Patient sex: M
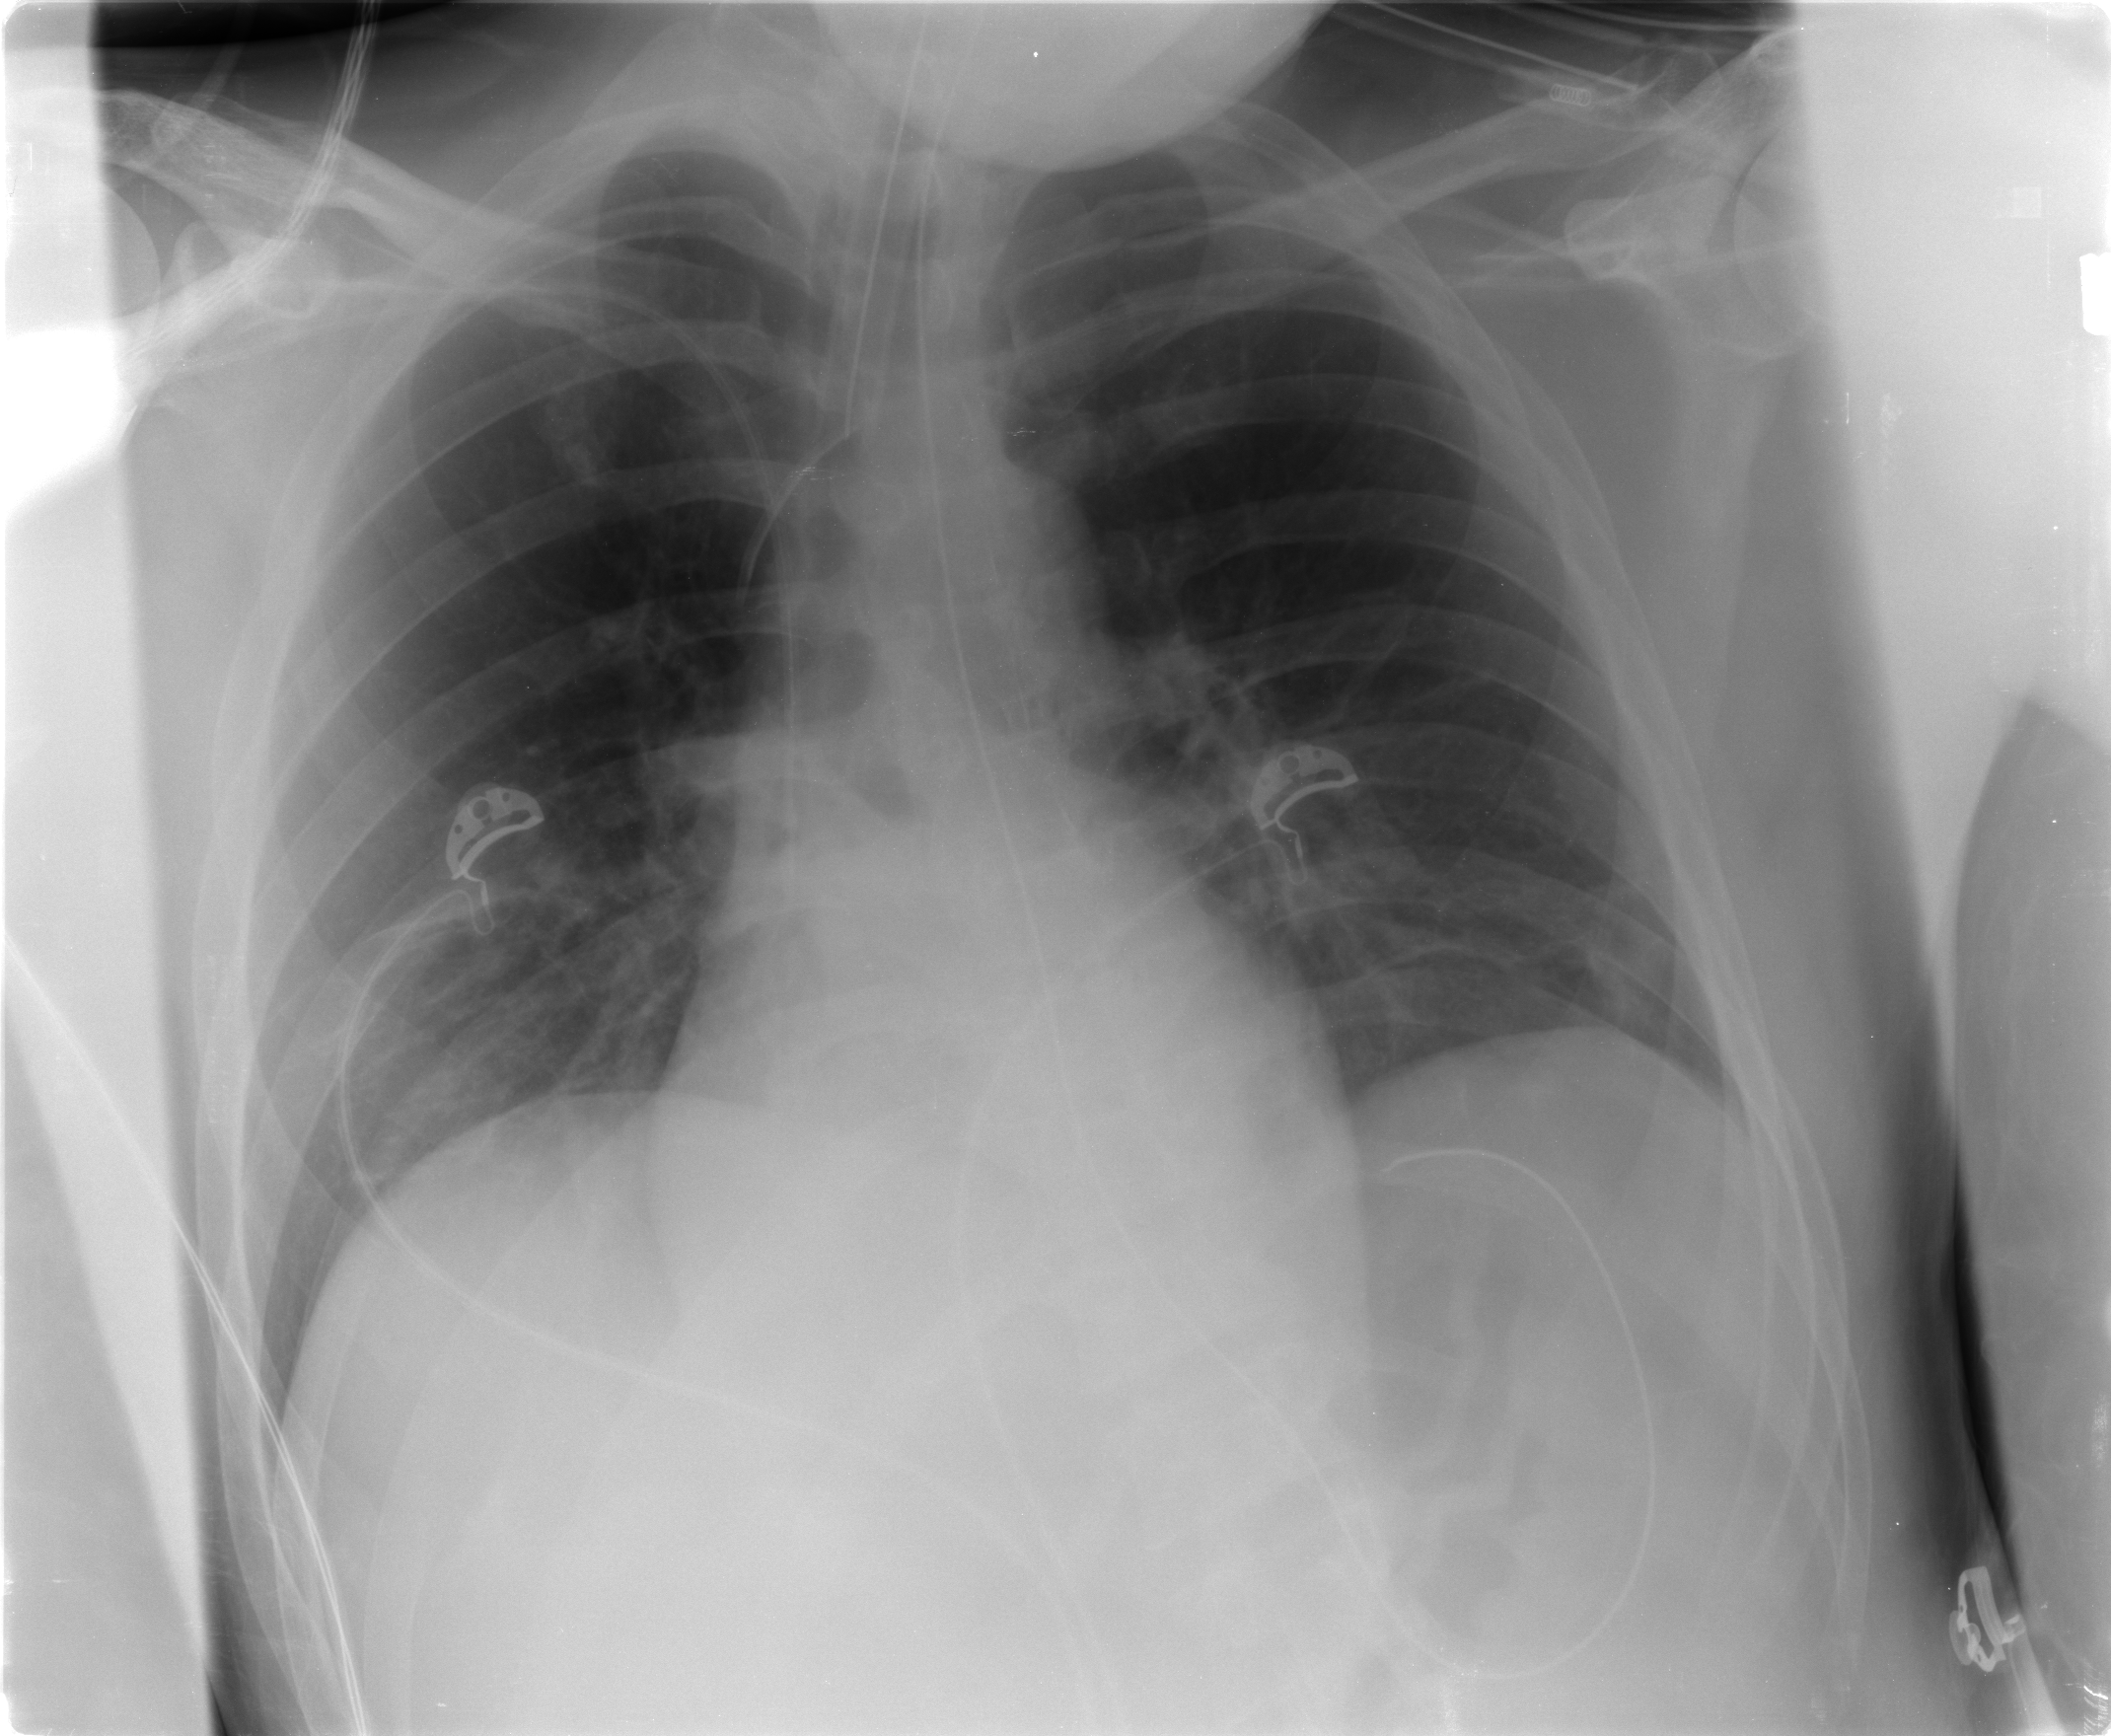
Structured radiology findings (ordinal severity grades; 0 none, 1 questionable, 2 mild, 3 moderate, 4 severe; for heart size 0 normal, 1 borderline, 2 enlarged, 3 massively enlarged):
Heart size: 0
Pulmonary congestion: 0
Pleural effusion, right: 0
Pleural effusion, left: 0
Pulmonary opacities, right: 0
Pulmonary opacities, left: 0
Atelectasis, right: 2
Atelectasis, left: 2